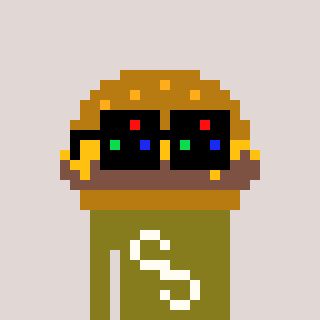
a pixel art character with square black sunglasses, a burger-shaped head and a gunk-colored body on a warm background